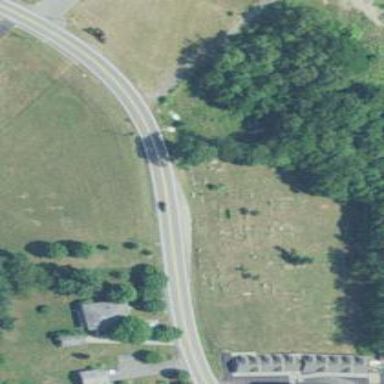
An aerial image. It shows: Graveyard.